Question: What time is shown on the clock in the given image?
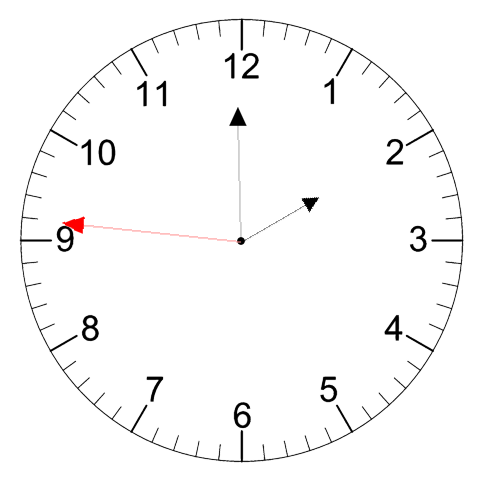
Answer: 01:59:46